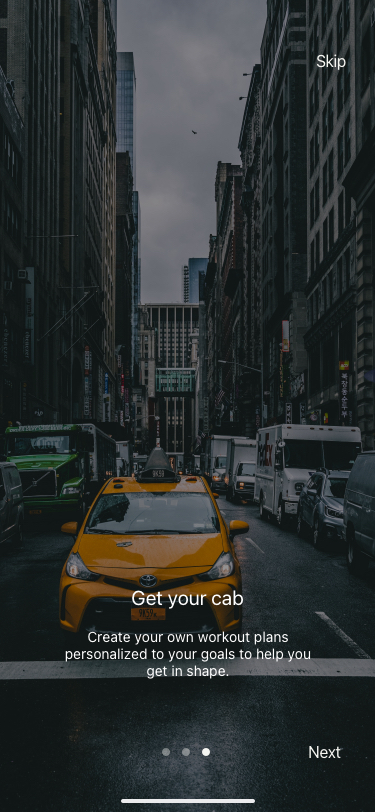
Text in this UI design:
Get your cab
Create your own workout plans personalized to your goals to help you get in shape.
Next
Skip